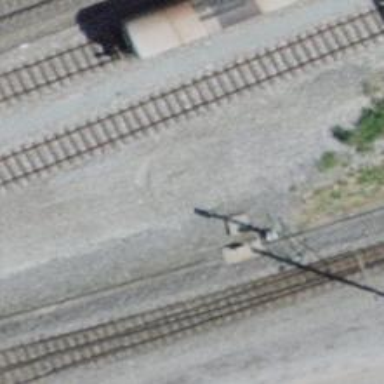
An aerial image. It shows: Yard with single track.